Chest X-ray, PA view. Patient: 75 years old, sex M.
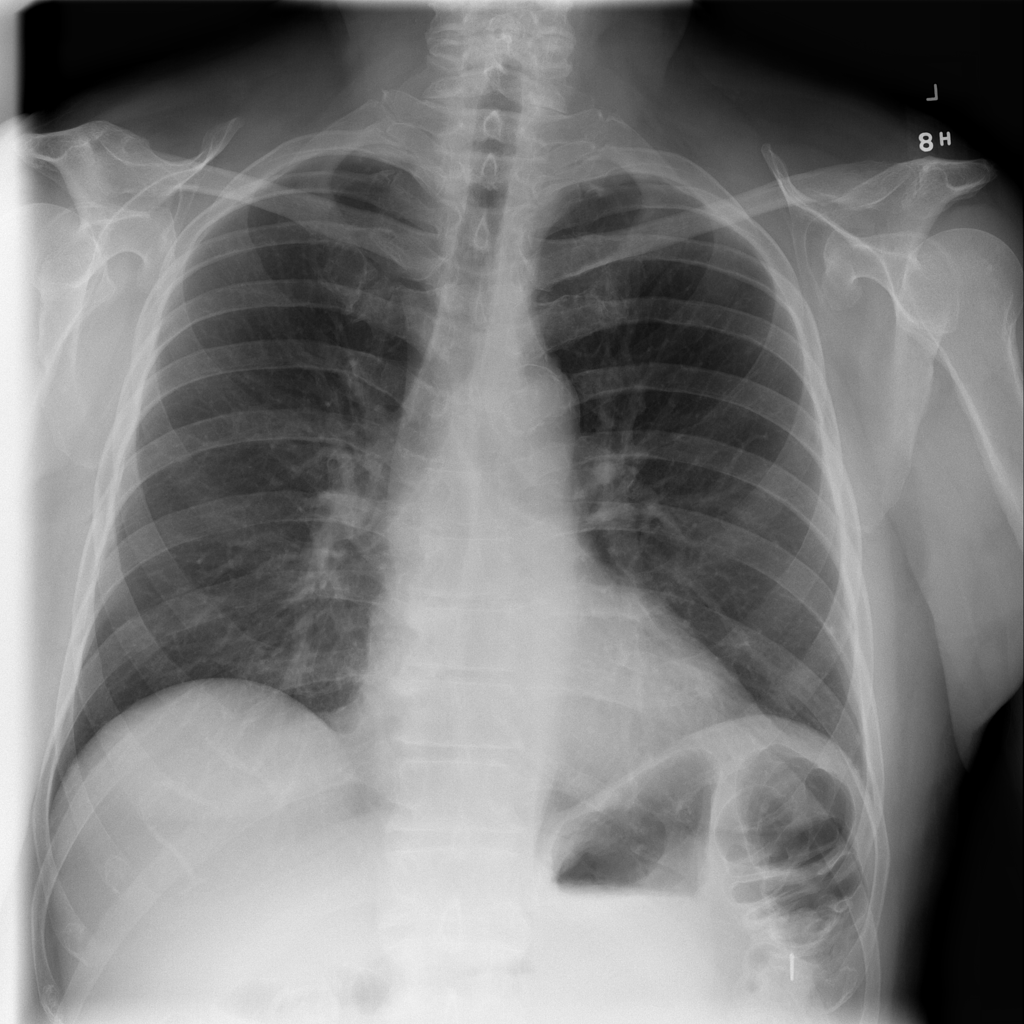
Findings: No Finding